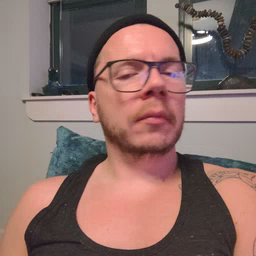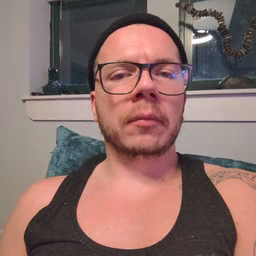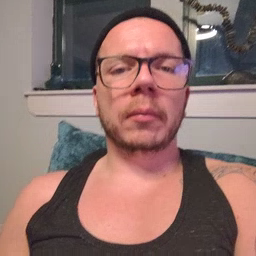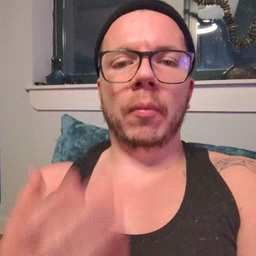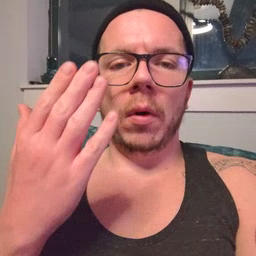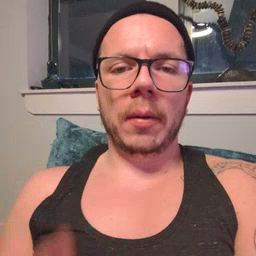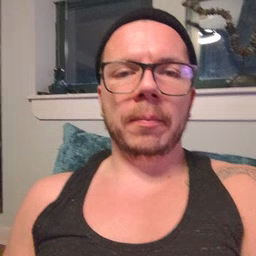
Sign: morning